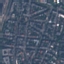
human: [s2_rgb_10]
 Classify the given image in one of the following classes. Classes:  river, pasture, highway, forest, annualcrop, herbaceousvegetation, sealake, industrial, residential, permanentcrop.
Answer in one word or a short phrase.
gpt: Residential